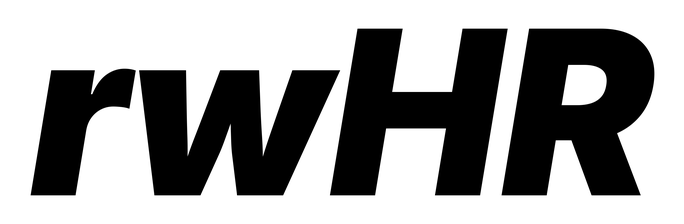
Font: Inter-Italic_Black_Italic